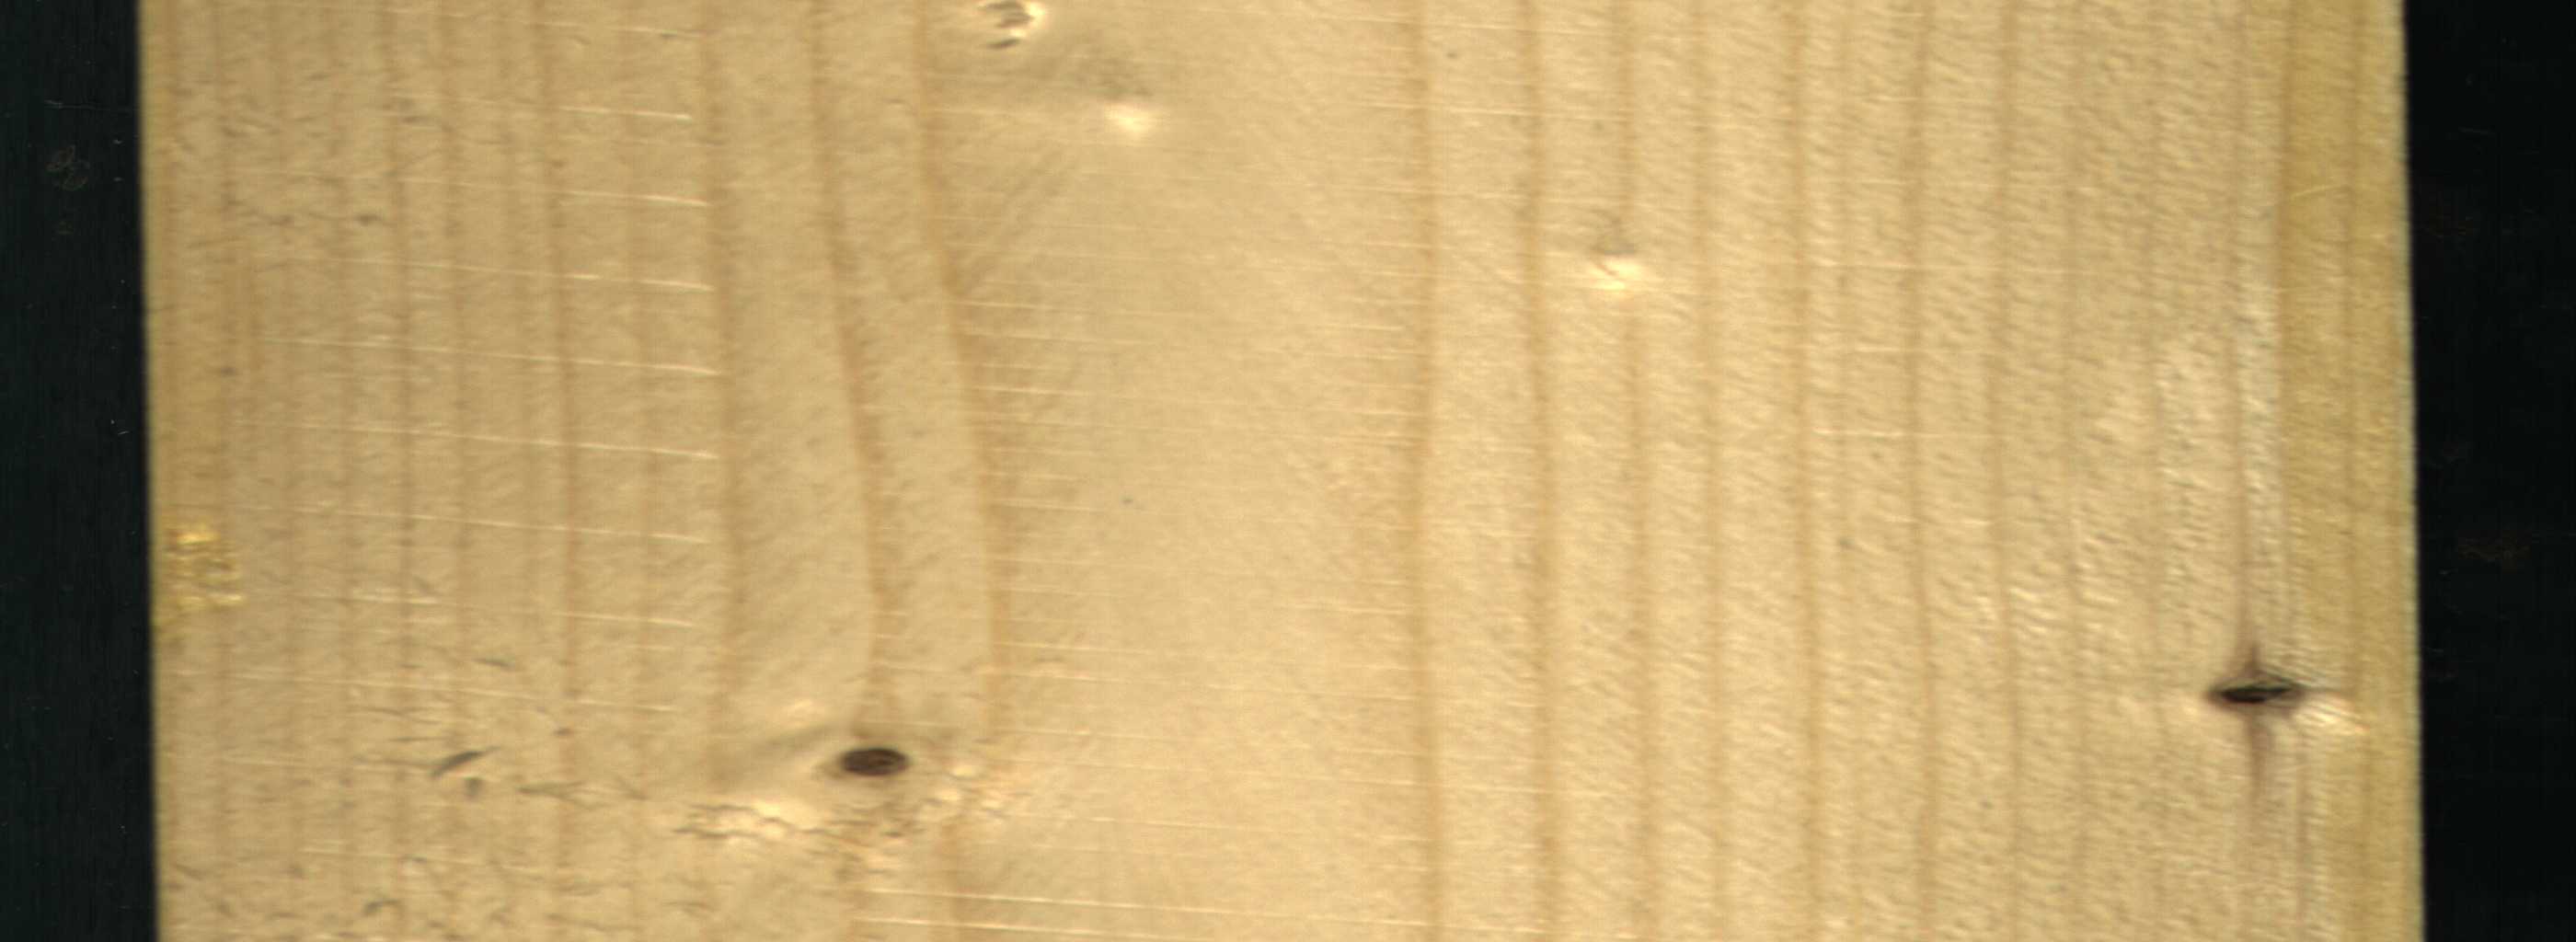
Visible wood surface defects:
Live_Knot
Live_Knot